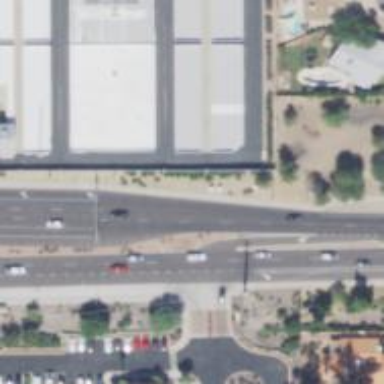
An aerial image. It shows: Secondary link road with asphalt surface.